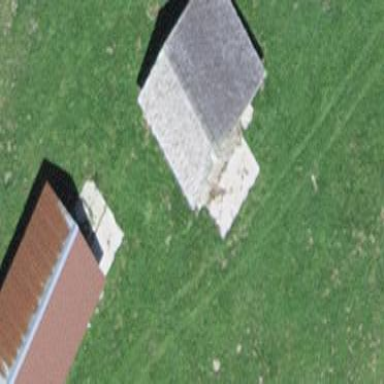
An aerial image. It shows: Farm auxiliary building.